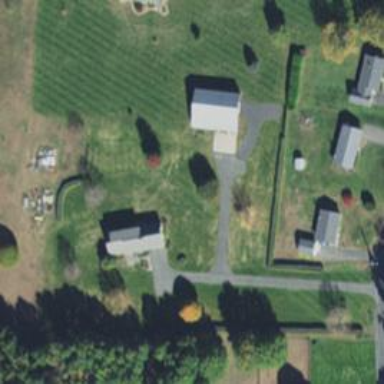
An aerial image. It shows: Driveway.